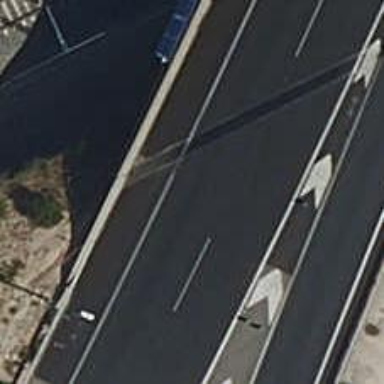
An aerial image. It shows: Motorway link bridge.